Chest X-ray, PA view. Patient: 25 years old, sex F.
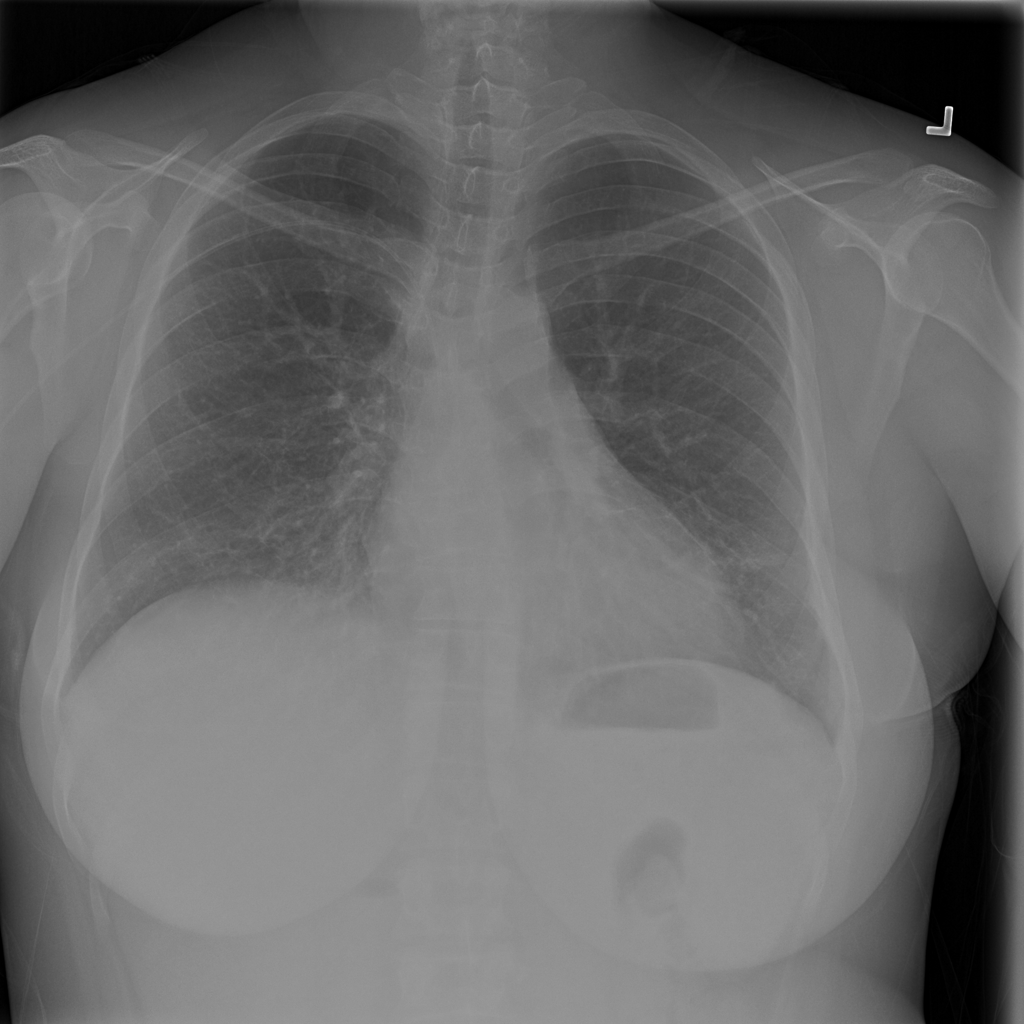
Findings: No Finding